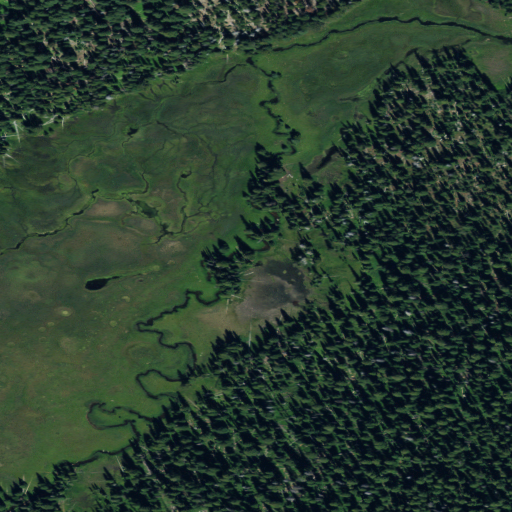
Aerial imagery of plain(s) in Oregon named Dutch Flat containing evergreen forest, woody wetlands, and herbaceous wetlands